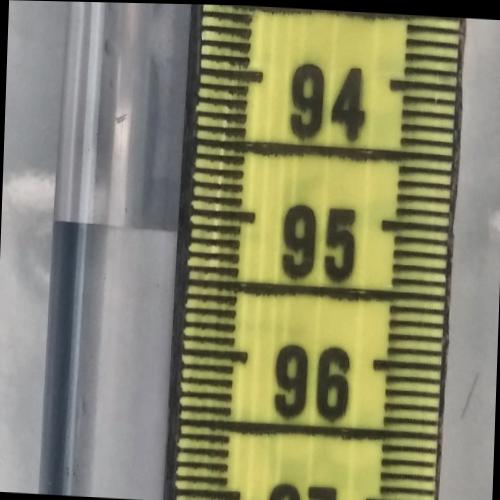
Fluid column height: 95.1 cm